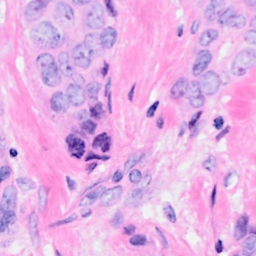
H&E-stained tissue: Breast